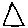
Label: triangle